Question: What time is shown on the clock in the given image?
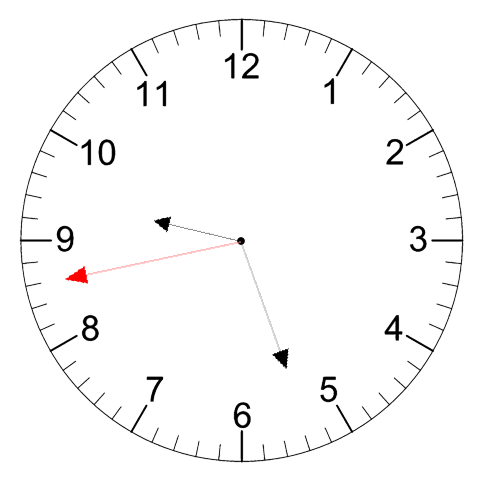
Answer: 09:26:43